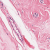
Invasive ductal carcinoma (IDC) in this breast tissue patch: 0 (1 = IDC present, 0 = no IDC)